Field crop: maize
Growth stage: 2
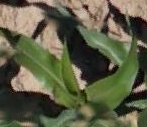
Species: maize